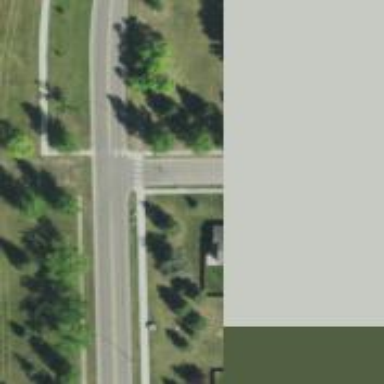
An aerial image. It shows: Road crossing that is both marked and unmarked.